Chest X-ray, PA view. Patient: 59 years old, sex F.
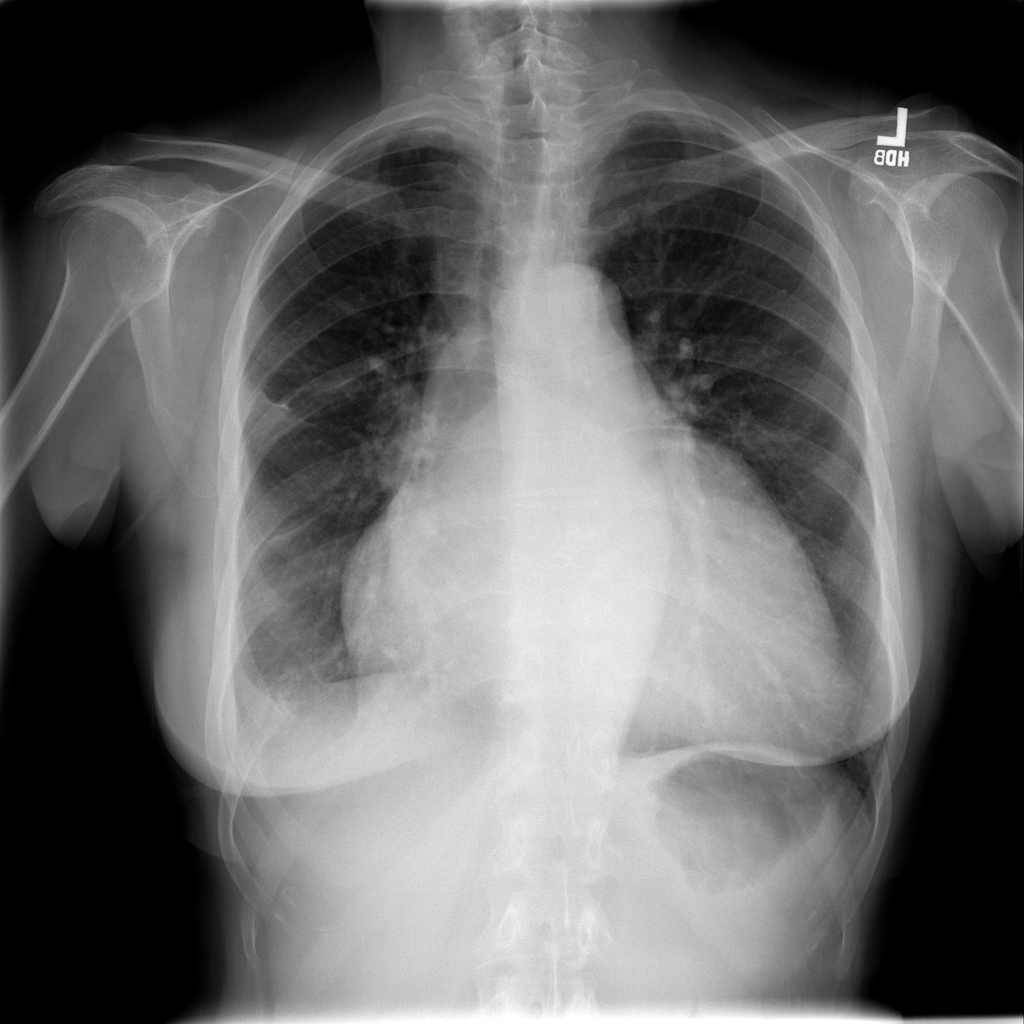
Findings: Fibrosis, Pleural_Thickening